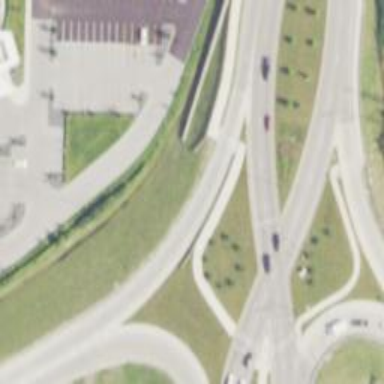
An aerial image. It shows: Crossing on the cycleway.